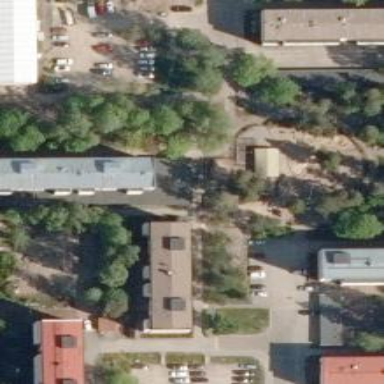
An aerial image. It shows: Kindergarten.